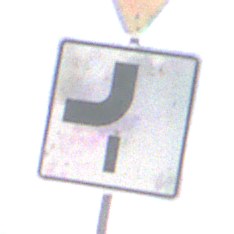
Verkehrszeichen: VerlaufVorfahrtsstrasse7
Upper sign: VorfahrtGewaehren
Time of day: MorningAfternoon
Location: Outdoor (Nature)
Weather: PartlyCloudy
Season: NotSpecified
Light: Natural